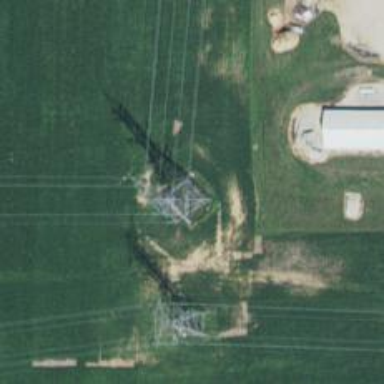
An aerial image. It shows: Power tower.